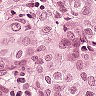
Metastatic tissue present: yes